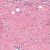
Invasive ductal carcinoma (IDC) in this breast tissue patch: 1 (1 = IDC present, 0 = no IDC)